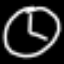
Label: clock